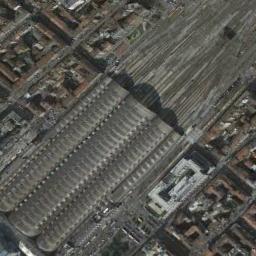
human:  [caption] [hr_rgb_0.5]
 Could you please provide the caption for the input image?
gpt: There are many buildings of different shapes beside the railway station .

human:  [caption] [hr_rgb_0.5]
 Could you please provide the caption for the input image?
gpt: There is a fully equipped railway station in the city .

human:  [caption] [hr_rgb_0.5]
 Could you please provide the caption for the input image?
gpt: The railway station is next to some buildings .

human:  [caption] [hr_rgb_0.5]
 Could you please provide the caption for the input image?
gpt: The railway station has lots of railways and a big building and some other buildings are next to the railway station .

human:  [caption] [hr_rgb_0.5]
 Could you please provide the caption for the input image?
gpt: There are some buildings around the railway station .